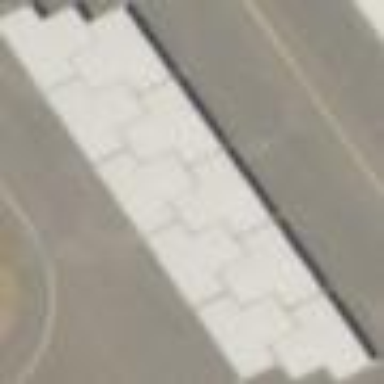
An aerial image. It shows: Transportation building.